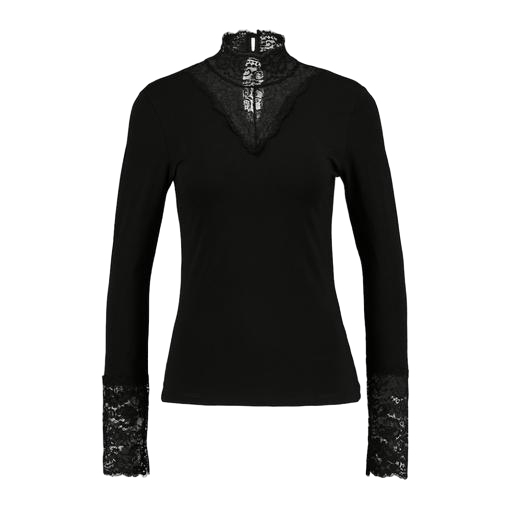
vero moda black high neck blouse, black lace-sleeve v-neck top only macy, black long-sleeved lace top, white background